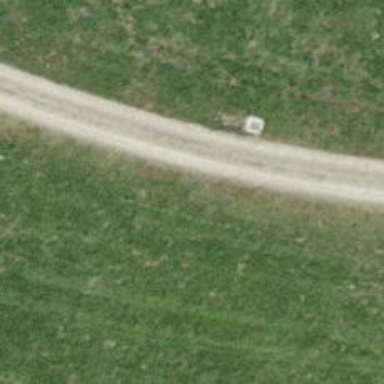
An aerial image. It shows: Unpaved track road.